Question: So I'm gonna describe my problem with a little help from an image.

Problem: At the above post you can see the "My signature" sticks to the bottom of the post but on the second post you can see it ends right as the content for the post end.
Because it is a forum the height of the content is not set, it will vary depending on how long post the author writes.
The Code:
What I have right now is the signature have the CSS
'''
bottom: 0;
position: absolute;
'''
and the whole post containing the content and the signature have
'''
position: relative;
'''
Any ideas of how I may stick the signature to the bottom no matter what height the content above the signature have?
Edit: JSFiddle: <URL>
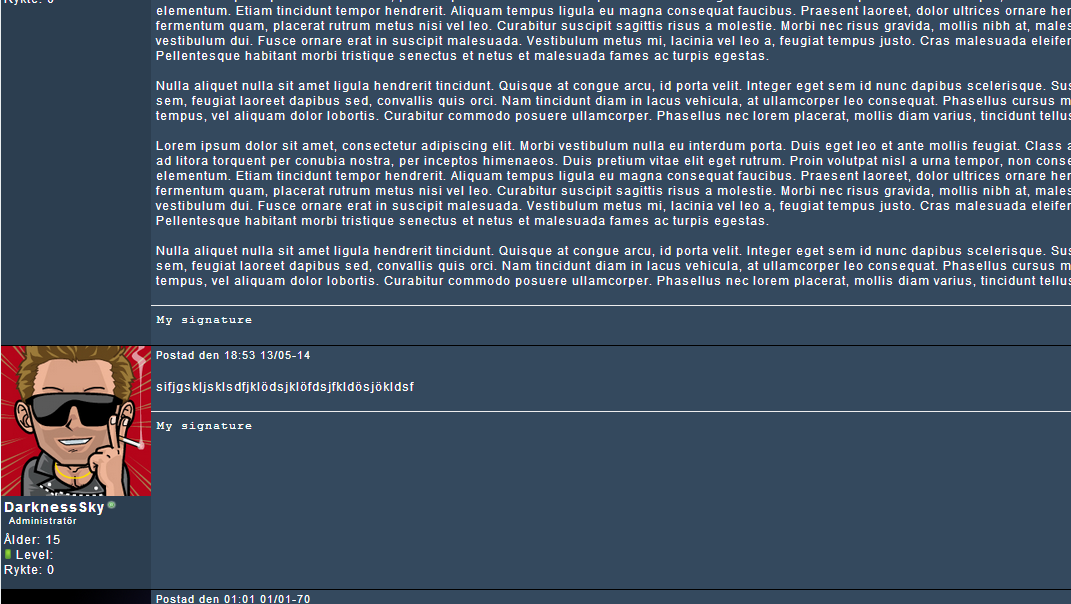
Answer: Keep it the same as you have just add 'padding-bottom:40px;' to '.topicContent' which is the height of your '.signature'
<URL>